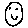
Label: smiley face